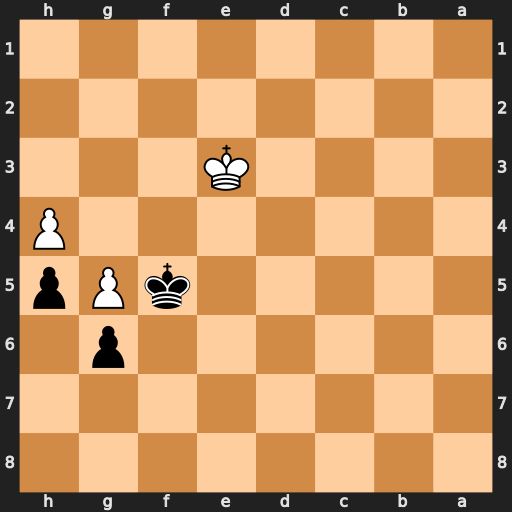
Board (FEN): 8/8/6p1/5kPp/7P/4K3/8/8
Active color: b
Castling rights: -
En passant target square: -
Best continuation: Kg4 Ke4 Kxh4